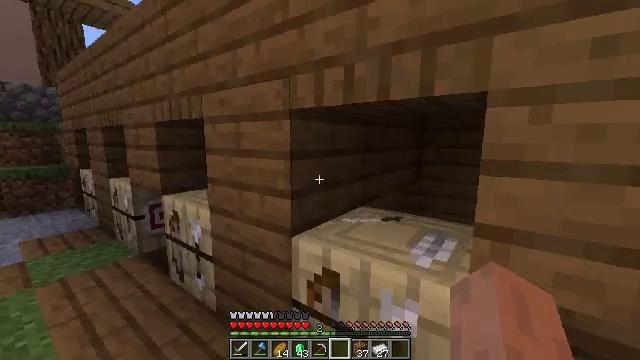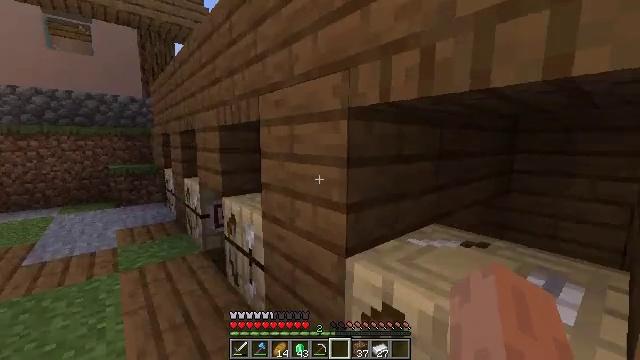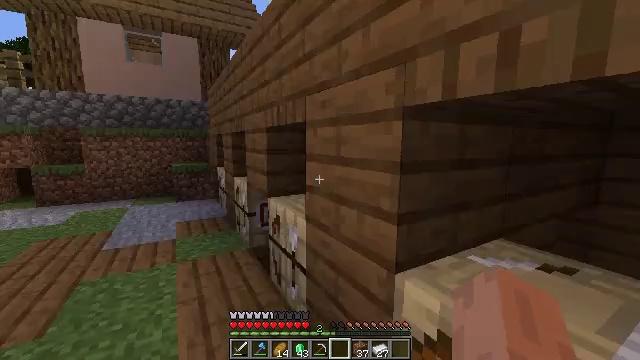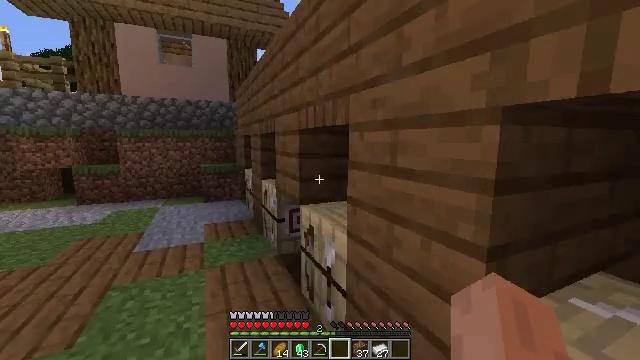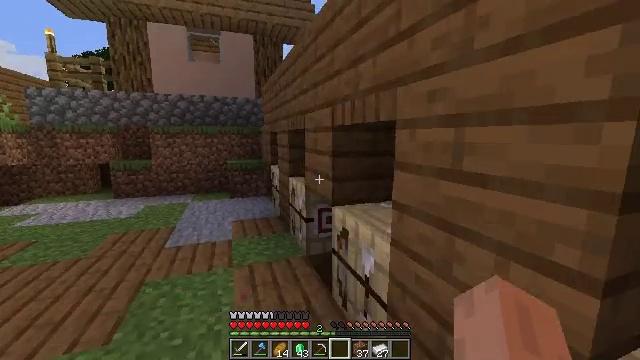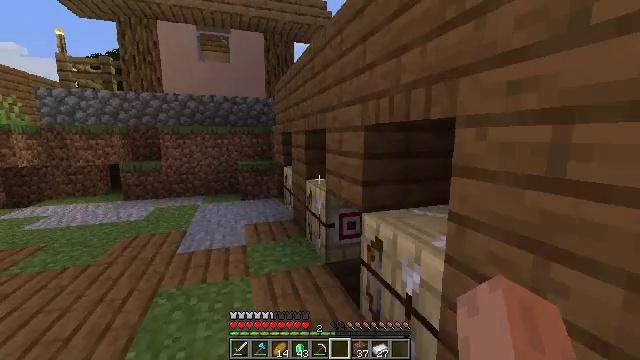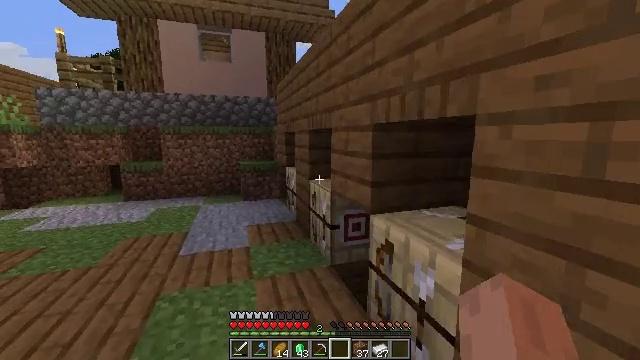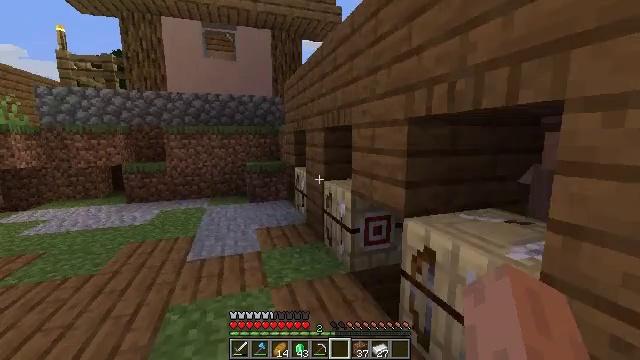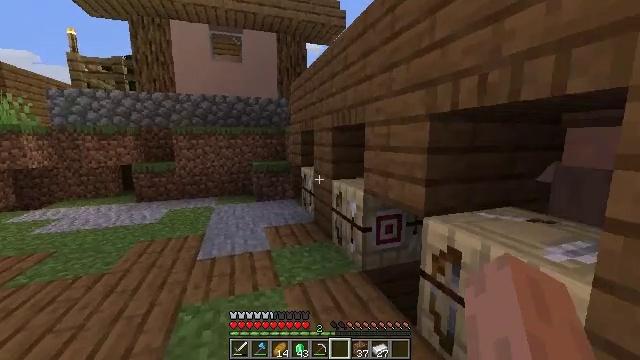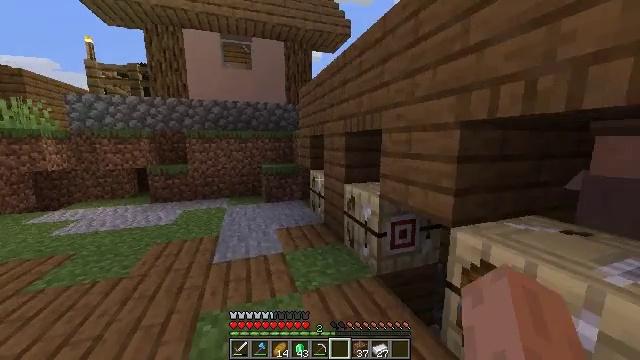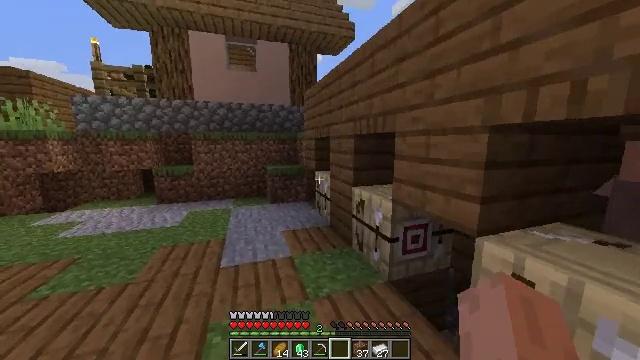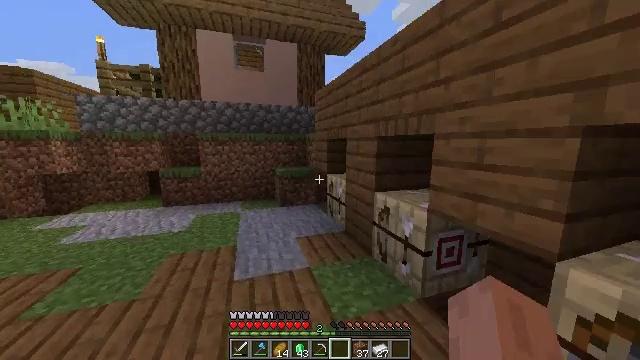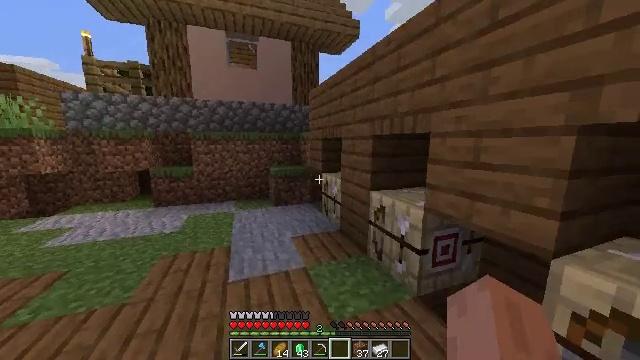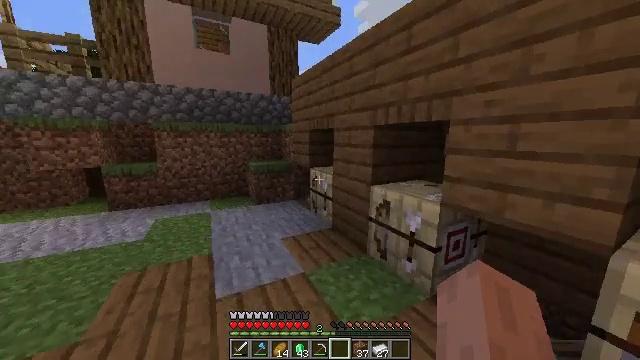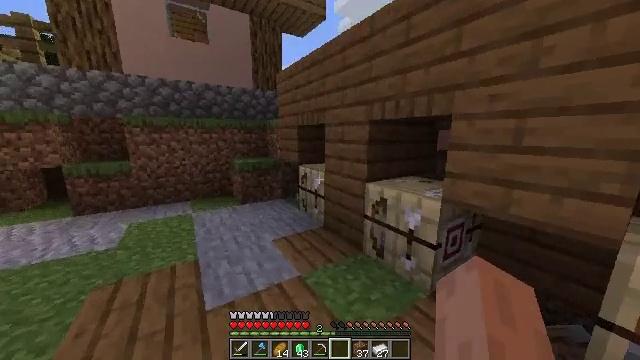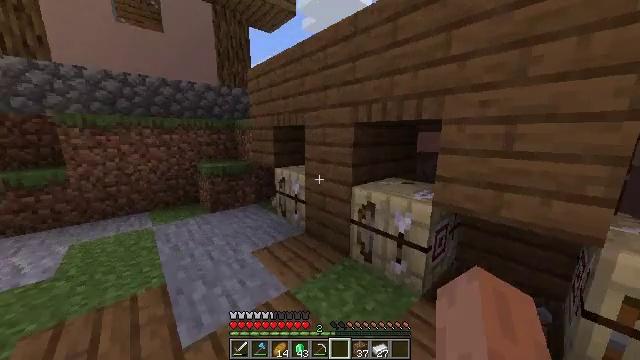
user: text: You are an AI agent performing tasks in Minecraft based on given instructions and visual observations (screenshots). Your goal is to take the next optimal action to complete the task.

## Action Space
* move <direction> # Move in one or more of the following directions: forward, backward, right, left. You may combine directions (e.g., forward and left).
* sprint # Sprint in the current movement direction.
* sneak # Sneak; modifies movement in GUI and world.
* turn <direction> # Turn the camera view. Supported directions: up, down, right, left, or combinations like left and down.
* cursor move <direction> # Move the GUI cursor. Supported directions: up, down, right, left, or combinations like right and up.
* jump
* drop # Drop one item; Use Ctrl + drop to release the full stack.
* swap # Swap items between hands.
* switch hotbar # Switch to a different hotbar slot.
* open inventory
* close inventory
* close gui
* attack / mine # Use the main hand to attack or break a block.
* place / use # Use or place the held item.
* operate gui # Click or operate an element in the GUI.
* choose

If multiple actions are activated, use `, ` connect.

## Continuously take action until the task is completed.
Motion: motion action
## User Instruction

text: Recycle the fletching table.
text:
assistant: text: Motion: move forward and move left, turn left
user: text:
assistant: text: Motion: move forward and move left, turn left
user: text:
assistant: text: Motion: move forward and move left, turn left
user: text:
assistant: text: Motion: move forward and move left, turn left
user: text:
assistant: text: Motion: move forward and move left, turn left
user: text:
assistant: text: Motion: move forward and move left
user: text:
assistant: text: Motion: move forward and move left, sprint
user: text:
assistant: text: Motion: move forward and move left, sprint
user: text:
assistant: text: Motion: move forward and move left, sprint
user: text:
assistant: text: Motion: move forward and move left, sprint
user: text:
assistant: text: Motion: move forward and move left, sprint
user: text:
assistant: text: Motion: move forward and move left, sprint, turn right
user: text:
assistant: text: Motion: move forward and move left, sprint, turn right and down
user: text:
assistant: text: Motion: move forward and move left, sprint, turn right
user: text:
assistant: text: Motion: move forward and move left, sprint, turn right
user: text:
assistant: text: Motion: move forward and move left, sprint, turn right
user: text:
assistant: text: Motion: move forward and move left, sprint, turn right
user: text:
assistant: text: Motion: move forward and move left, sprint, turn right
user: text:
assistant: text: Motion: move forward and move left, turn right
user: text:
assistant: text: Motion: move forward, turn right
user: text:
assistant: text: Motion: turn right and up
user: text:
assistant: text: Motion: turn right and up
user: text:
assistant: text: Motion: move forward, turn right, use / place
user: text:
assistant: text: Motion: move forward, use / place
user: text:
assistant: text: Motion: move forward, use / place
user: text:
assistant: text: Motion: no_op
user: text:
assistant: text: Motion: no_op
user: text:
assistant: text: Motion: turn left
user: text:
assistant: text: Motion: turn left and up
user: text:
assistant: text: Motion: turn left and up